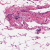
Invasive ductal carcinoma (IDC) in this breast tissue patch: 0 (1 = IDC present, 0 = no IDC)